Question: The code below is getting mad at me. I don't see anything wrong with it.
'''
function User(profile){
console.log(profile)
}
passport.use(
new GitHubStrategy({
clientID: "my_id",
clientSecret: "secret",
callbackURL: "http://localhost:3000/auth/github/callback",
},
function(accessToken, refreshToken, profile, done) {
User(profile),function (err, user) {
return done(err, user);
};
}
)
);
app.get(
"/auth/github",
passport.authenticate("github", { scope: ["user:email"] })
);
app.get(
"/auth/github/callback",
passport.authenticate("github", { failureRedirect: "/login" }),
function(req, res) {
// Successful authentication, redirect home.
res.redirect("/");
}
);
'''
It's throwing a big error every time I try to authenticate. Please help.
Edited the question and did as @jasonandmonte said and now I get this:
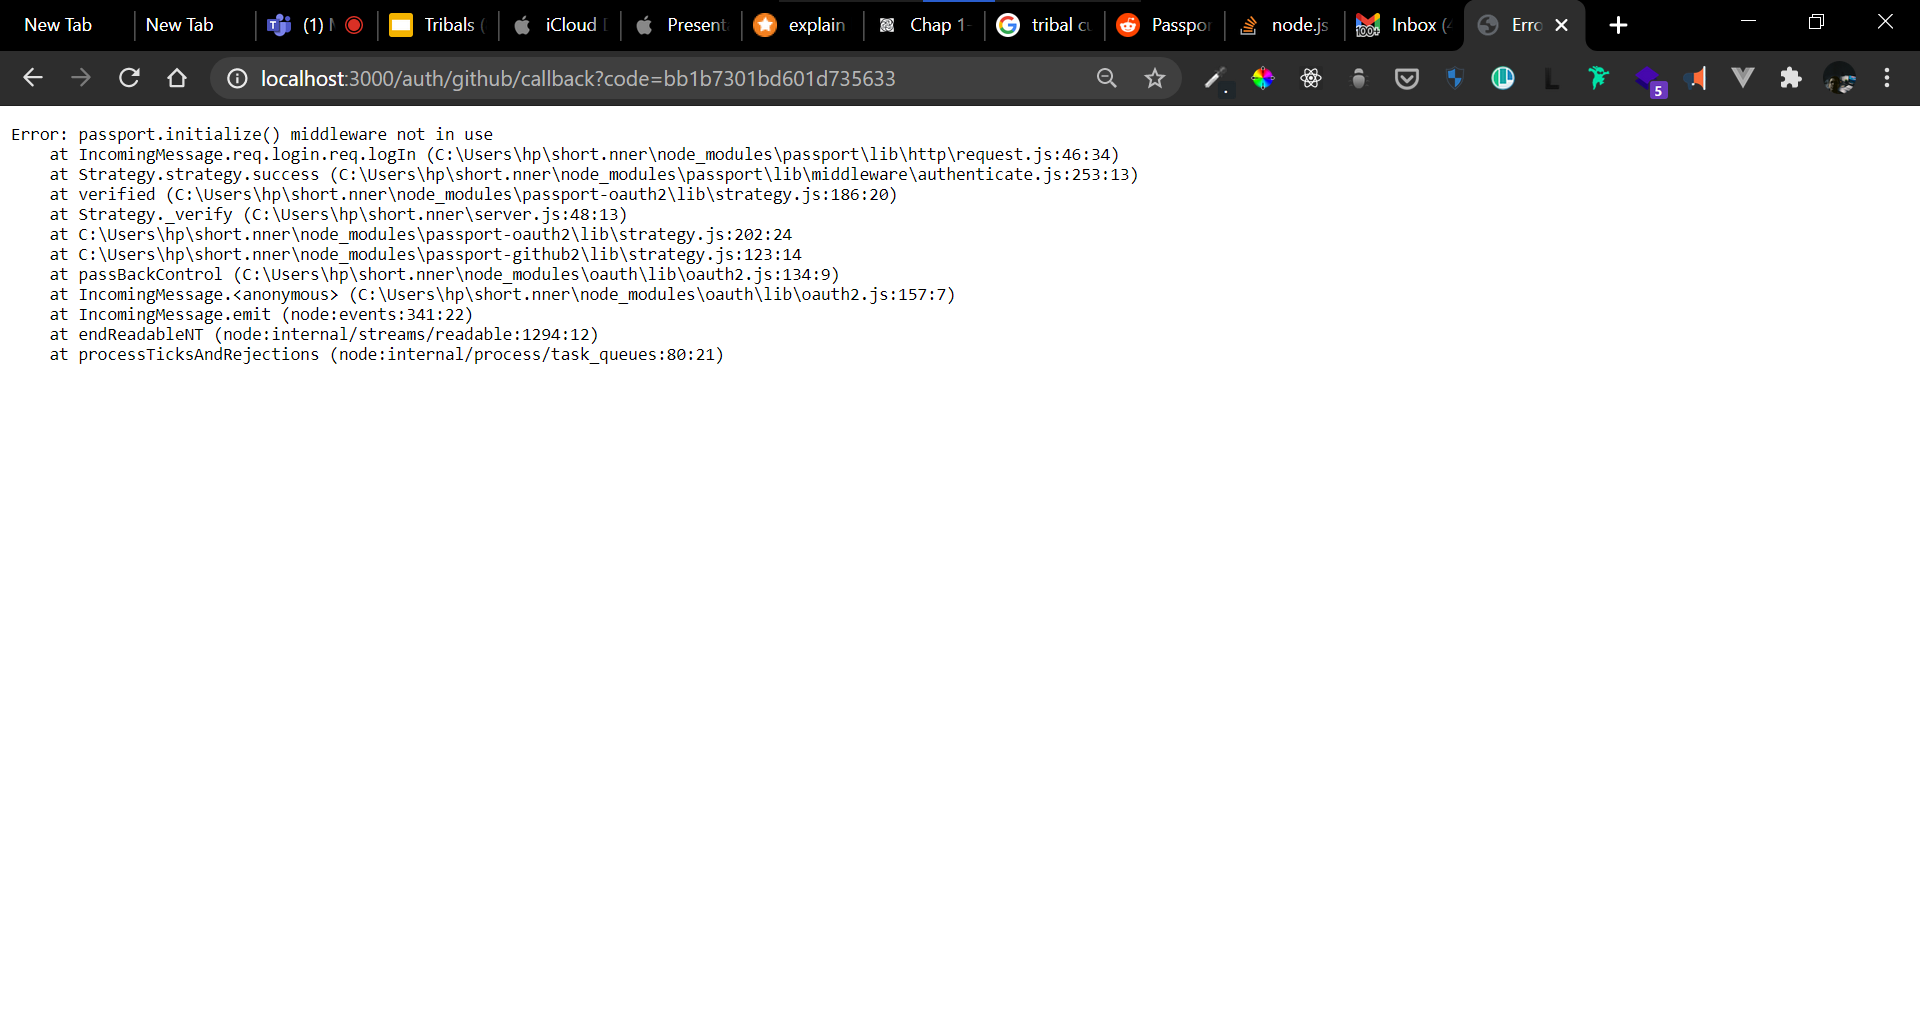
Answer: The issue I am seeing is you are defining a 'User' function that is only logging the profile. The 'User' function in the documentation is an example of a database model that queries a database and passes data to a callback.
To resolve the issue and replicate how 'passport-github''s example does it, you will need to use an object modeling tool like Mongoose or Sequelize. You will then have access to something similar to 'User.findOrCreate()' or just 'User.find()' if you want to restrict account creation to an admin role.
To get passport working until you setup a database connection though, you should be able to update the strategy callback to invoke done.
'''
passport.use(
new GitHubStrategy({
clientID: "my_id",
clientSecret: "secret",
callbackURL: "http://localhost:3000/auth/github/callback",
},
function(accessToken, refreshToken, profile, done) {
done(null, profile.id);
}
)
);
'''